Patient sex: M
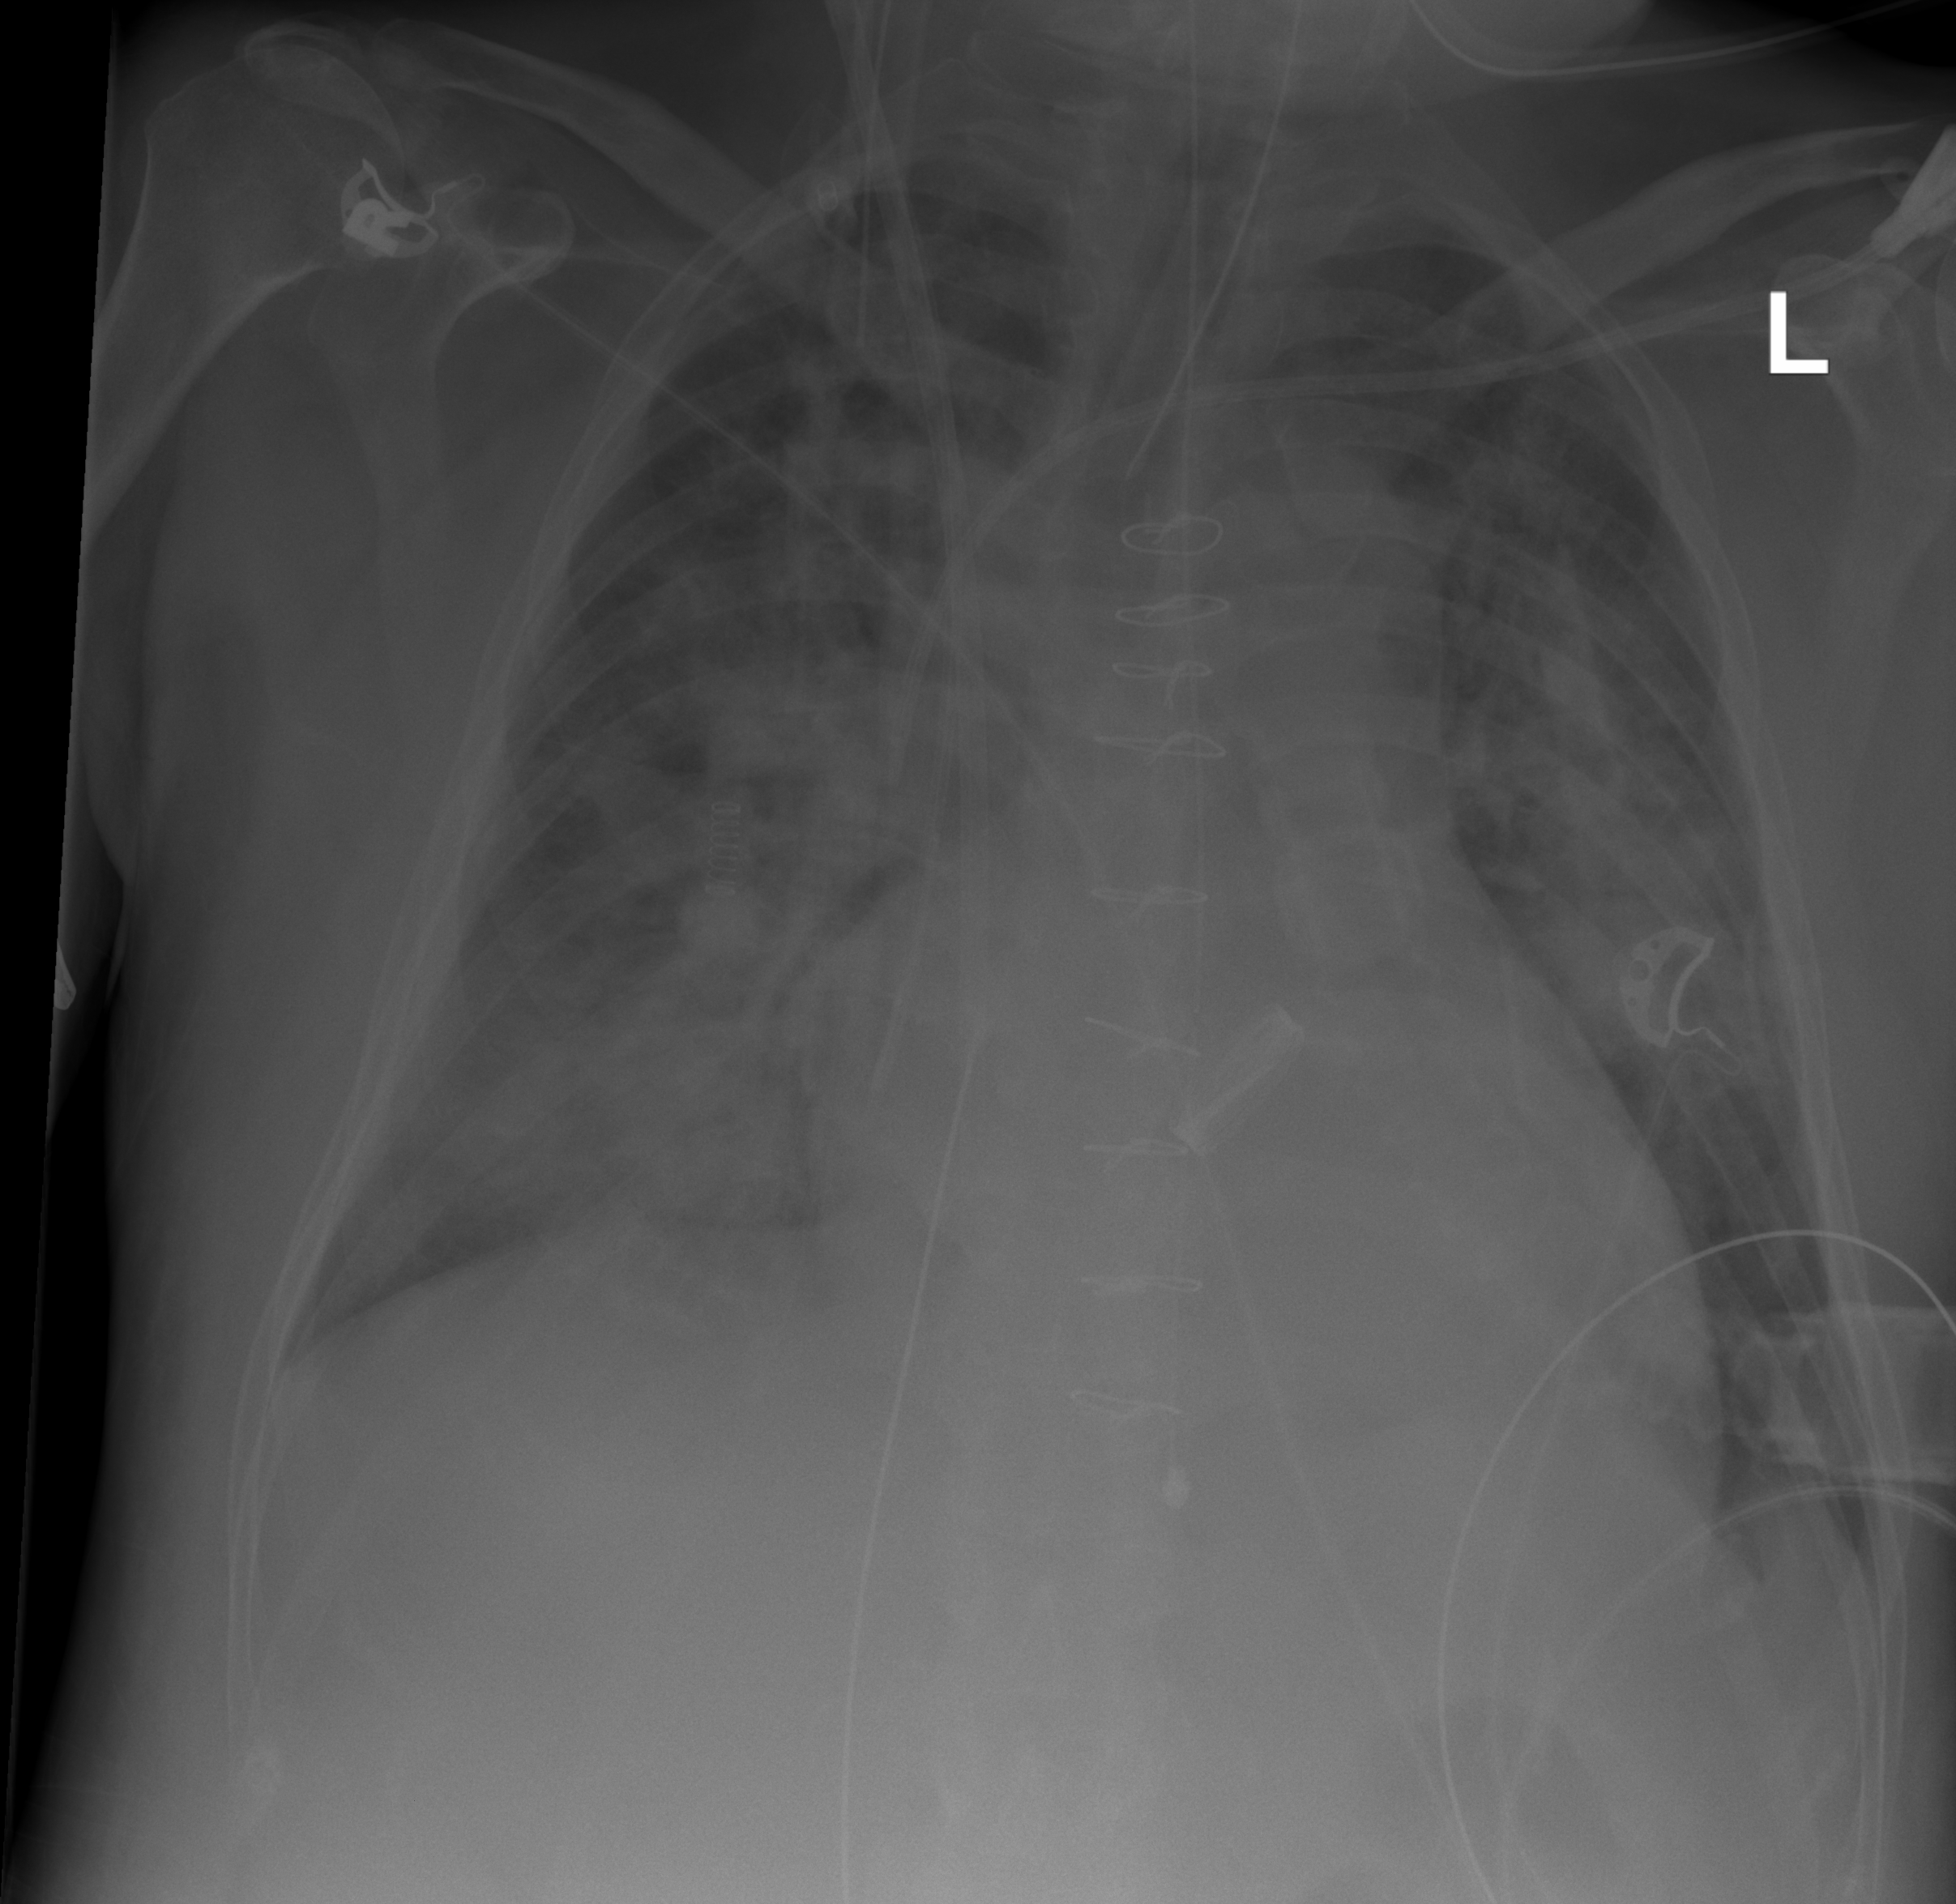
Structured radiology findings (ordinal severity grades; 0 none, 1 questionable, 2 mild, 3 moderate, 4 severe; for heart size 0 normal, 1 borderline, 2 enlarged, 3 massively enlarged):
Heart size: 2
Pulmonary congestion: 2
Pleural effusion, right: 0
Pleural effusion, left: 0
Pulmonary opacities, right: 3
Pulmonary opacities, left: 3
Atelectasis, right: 0
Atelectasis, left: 0